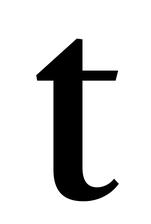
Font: LibreCaslonText_Medium